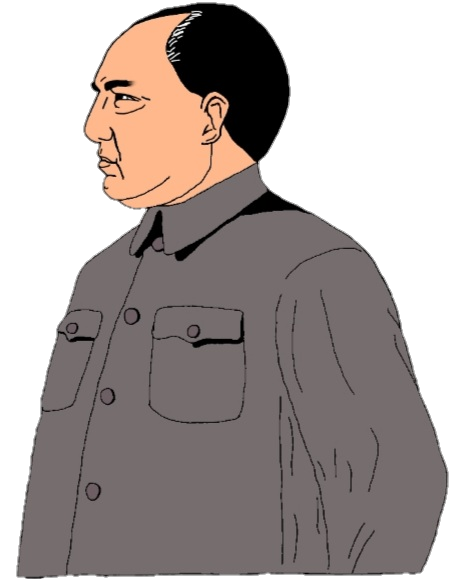
Label: 4_Yes_Chad